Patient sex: M
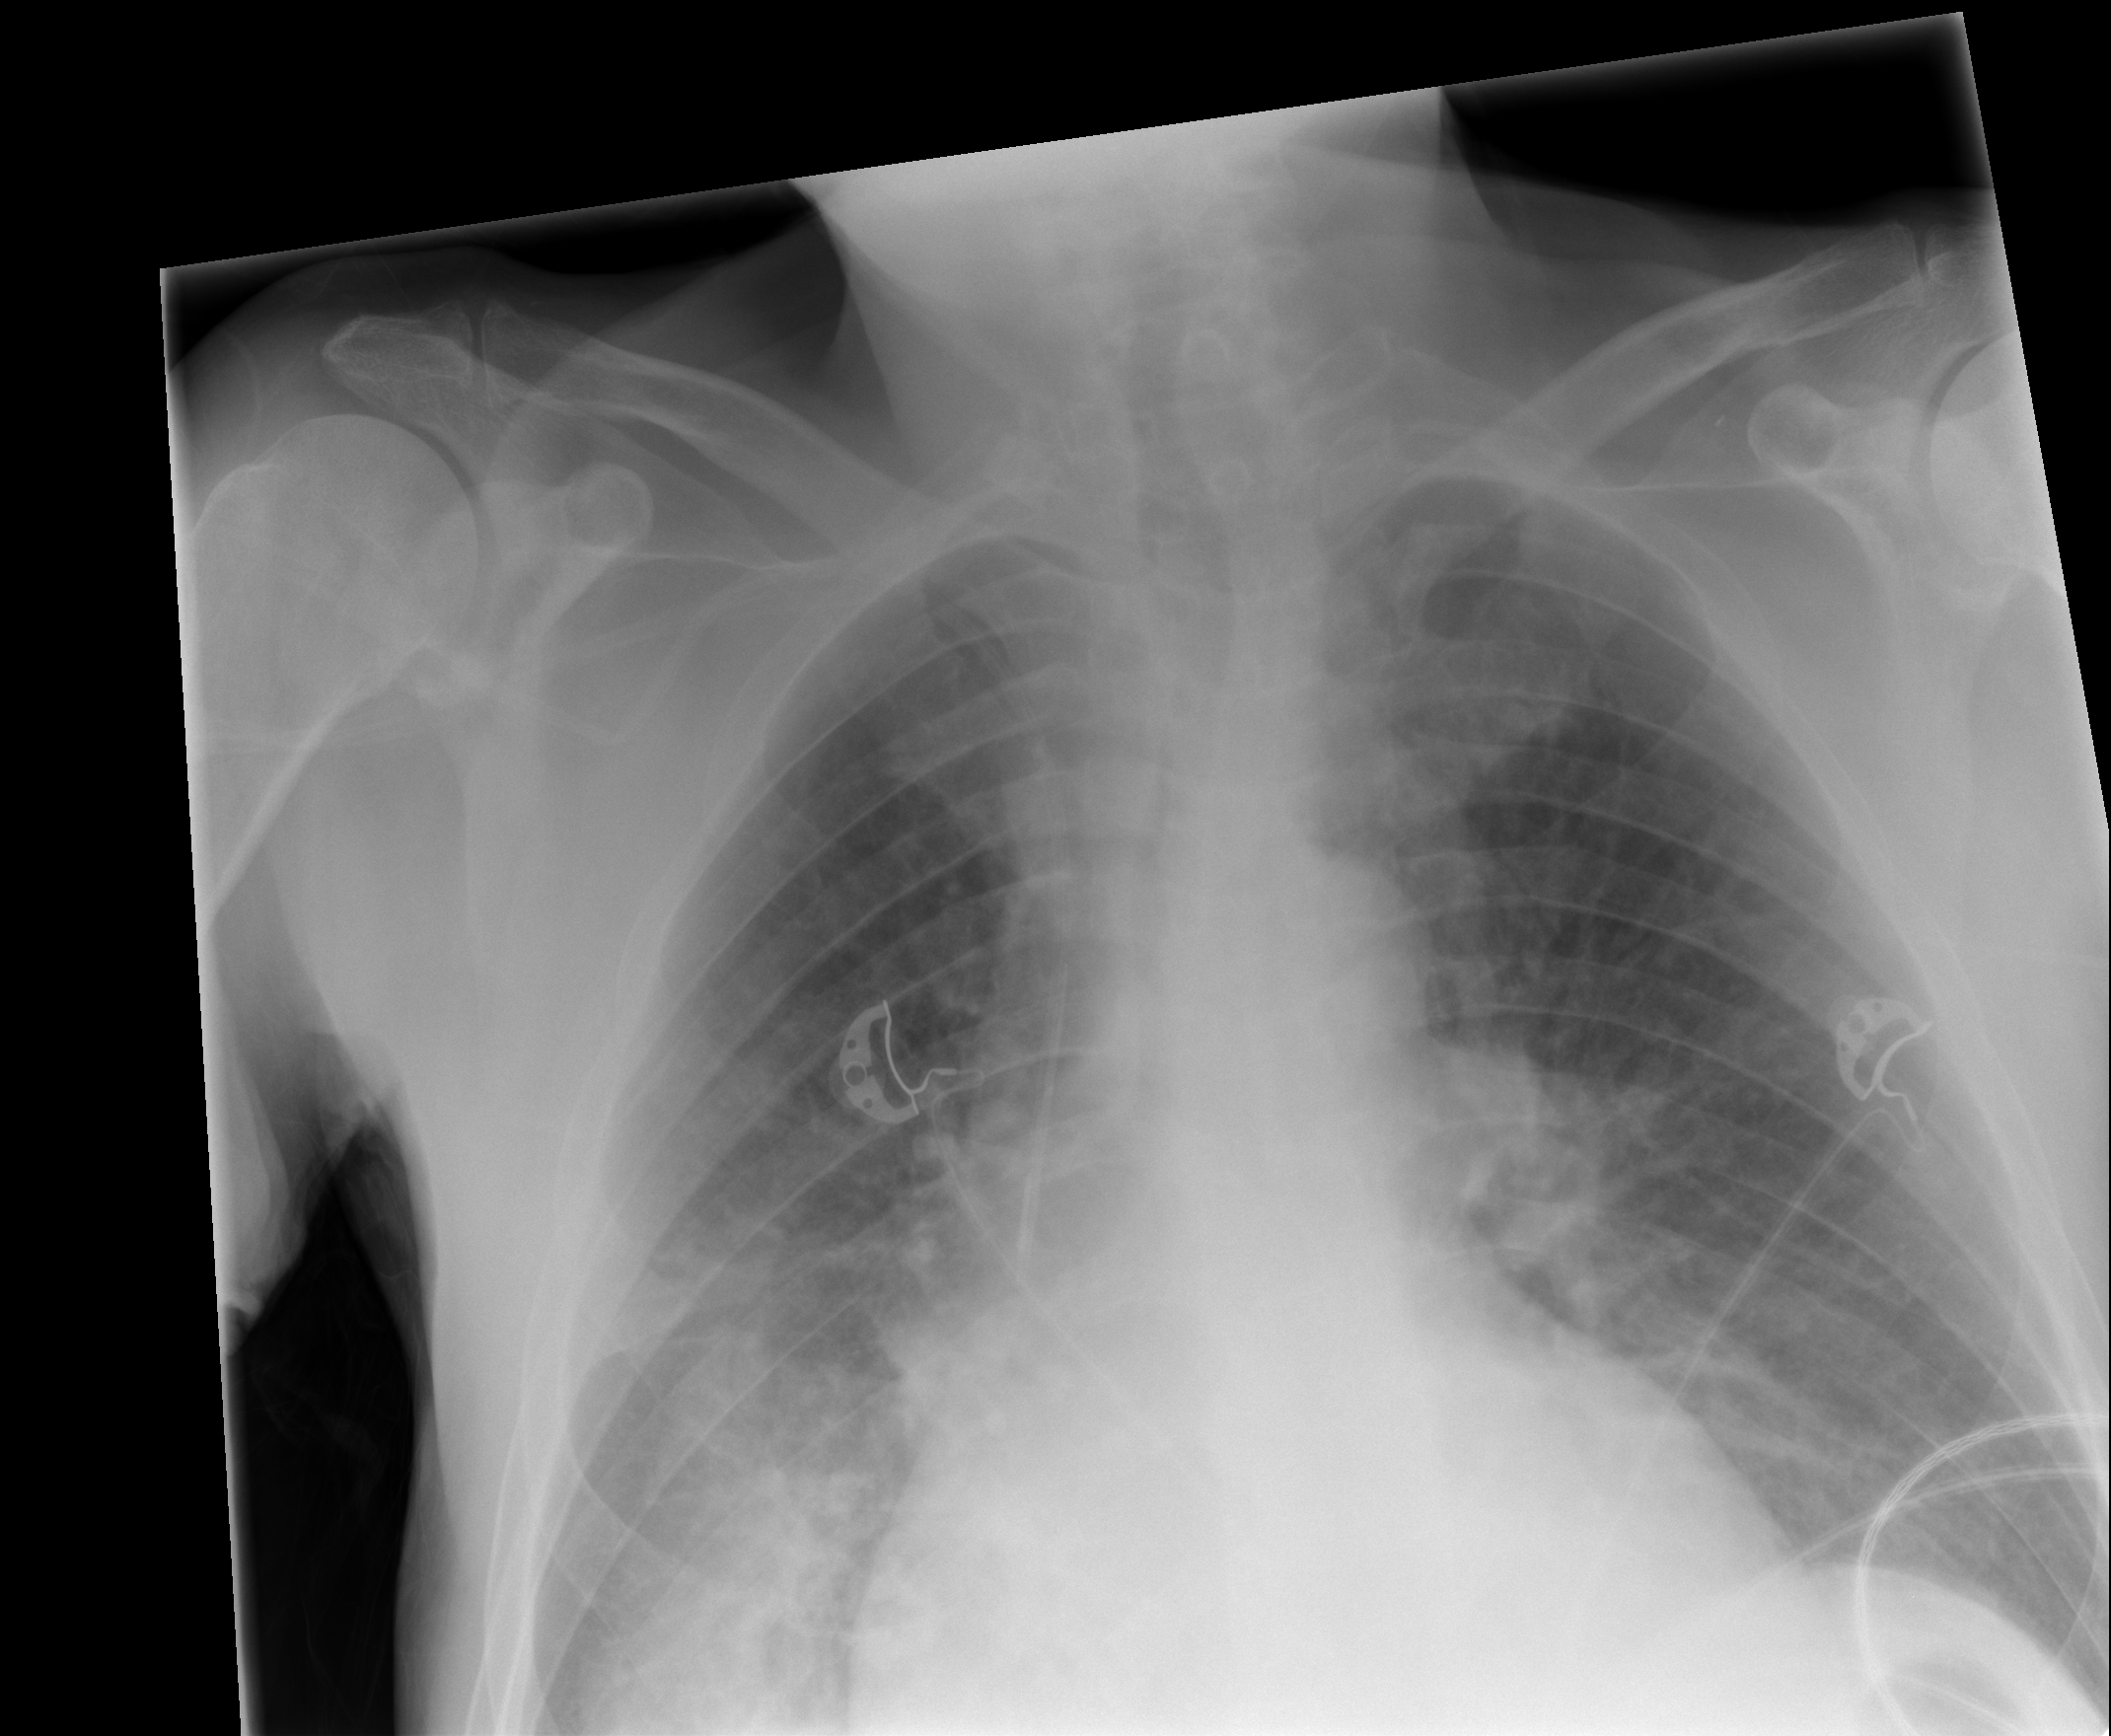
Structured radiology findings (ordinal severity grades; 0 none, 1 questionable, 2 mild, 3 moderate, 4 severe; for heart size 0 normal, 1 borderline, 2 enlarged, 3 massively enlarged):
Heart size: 2
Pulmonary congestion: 0
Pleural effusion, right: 2
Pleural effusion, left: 0
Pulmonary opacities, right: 2
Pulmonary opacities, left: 1
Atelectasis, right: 0
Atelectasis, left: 0